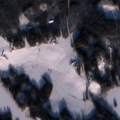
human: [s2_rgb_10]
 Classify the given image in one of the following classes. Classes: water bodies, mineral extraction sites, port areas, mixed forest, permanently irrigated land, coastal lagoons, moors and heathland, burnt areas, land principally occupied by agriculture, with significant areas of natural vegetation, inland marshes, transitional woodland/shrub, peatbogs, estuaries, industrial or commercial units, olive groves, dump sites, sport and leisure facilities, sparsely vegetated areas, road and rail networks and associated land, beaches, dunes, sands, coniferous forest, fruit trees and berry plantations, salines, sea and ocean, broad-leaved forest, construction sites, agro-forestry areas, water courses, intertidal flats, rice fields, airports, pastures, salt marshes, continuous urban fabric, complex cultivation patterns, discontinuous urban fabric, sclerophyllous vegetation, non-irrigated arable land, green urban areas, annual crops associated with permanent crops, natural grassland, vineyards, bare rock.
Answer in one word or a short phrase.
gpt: non-irrigated arable land, land principally occupied by agriculture, with significant areas of natural vegetation, coniferous forest, mixed forest, water bodies